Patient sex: M
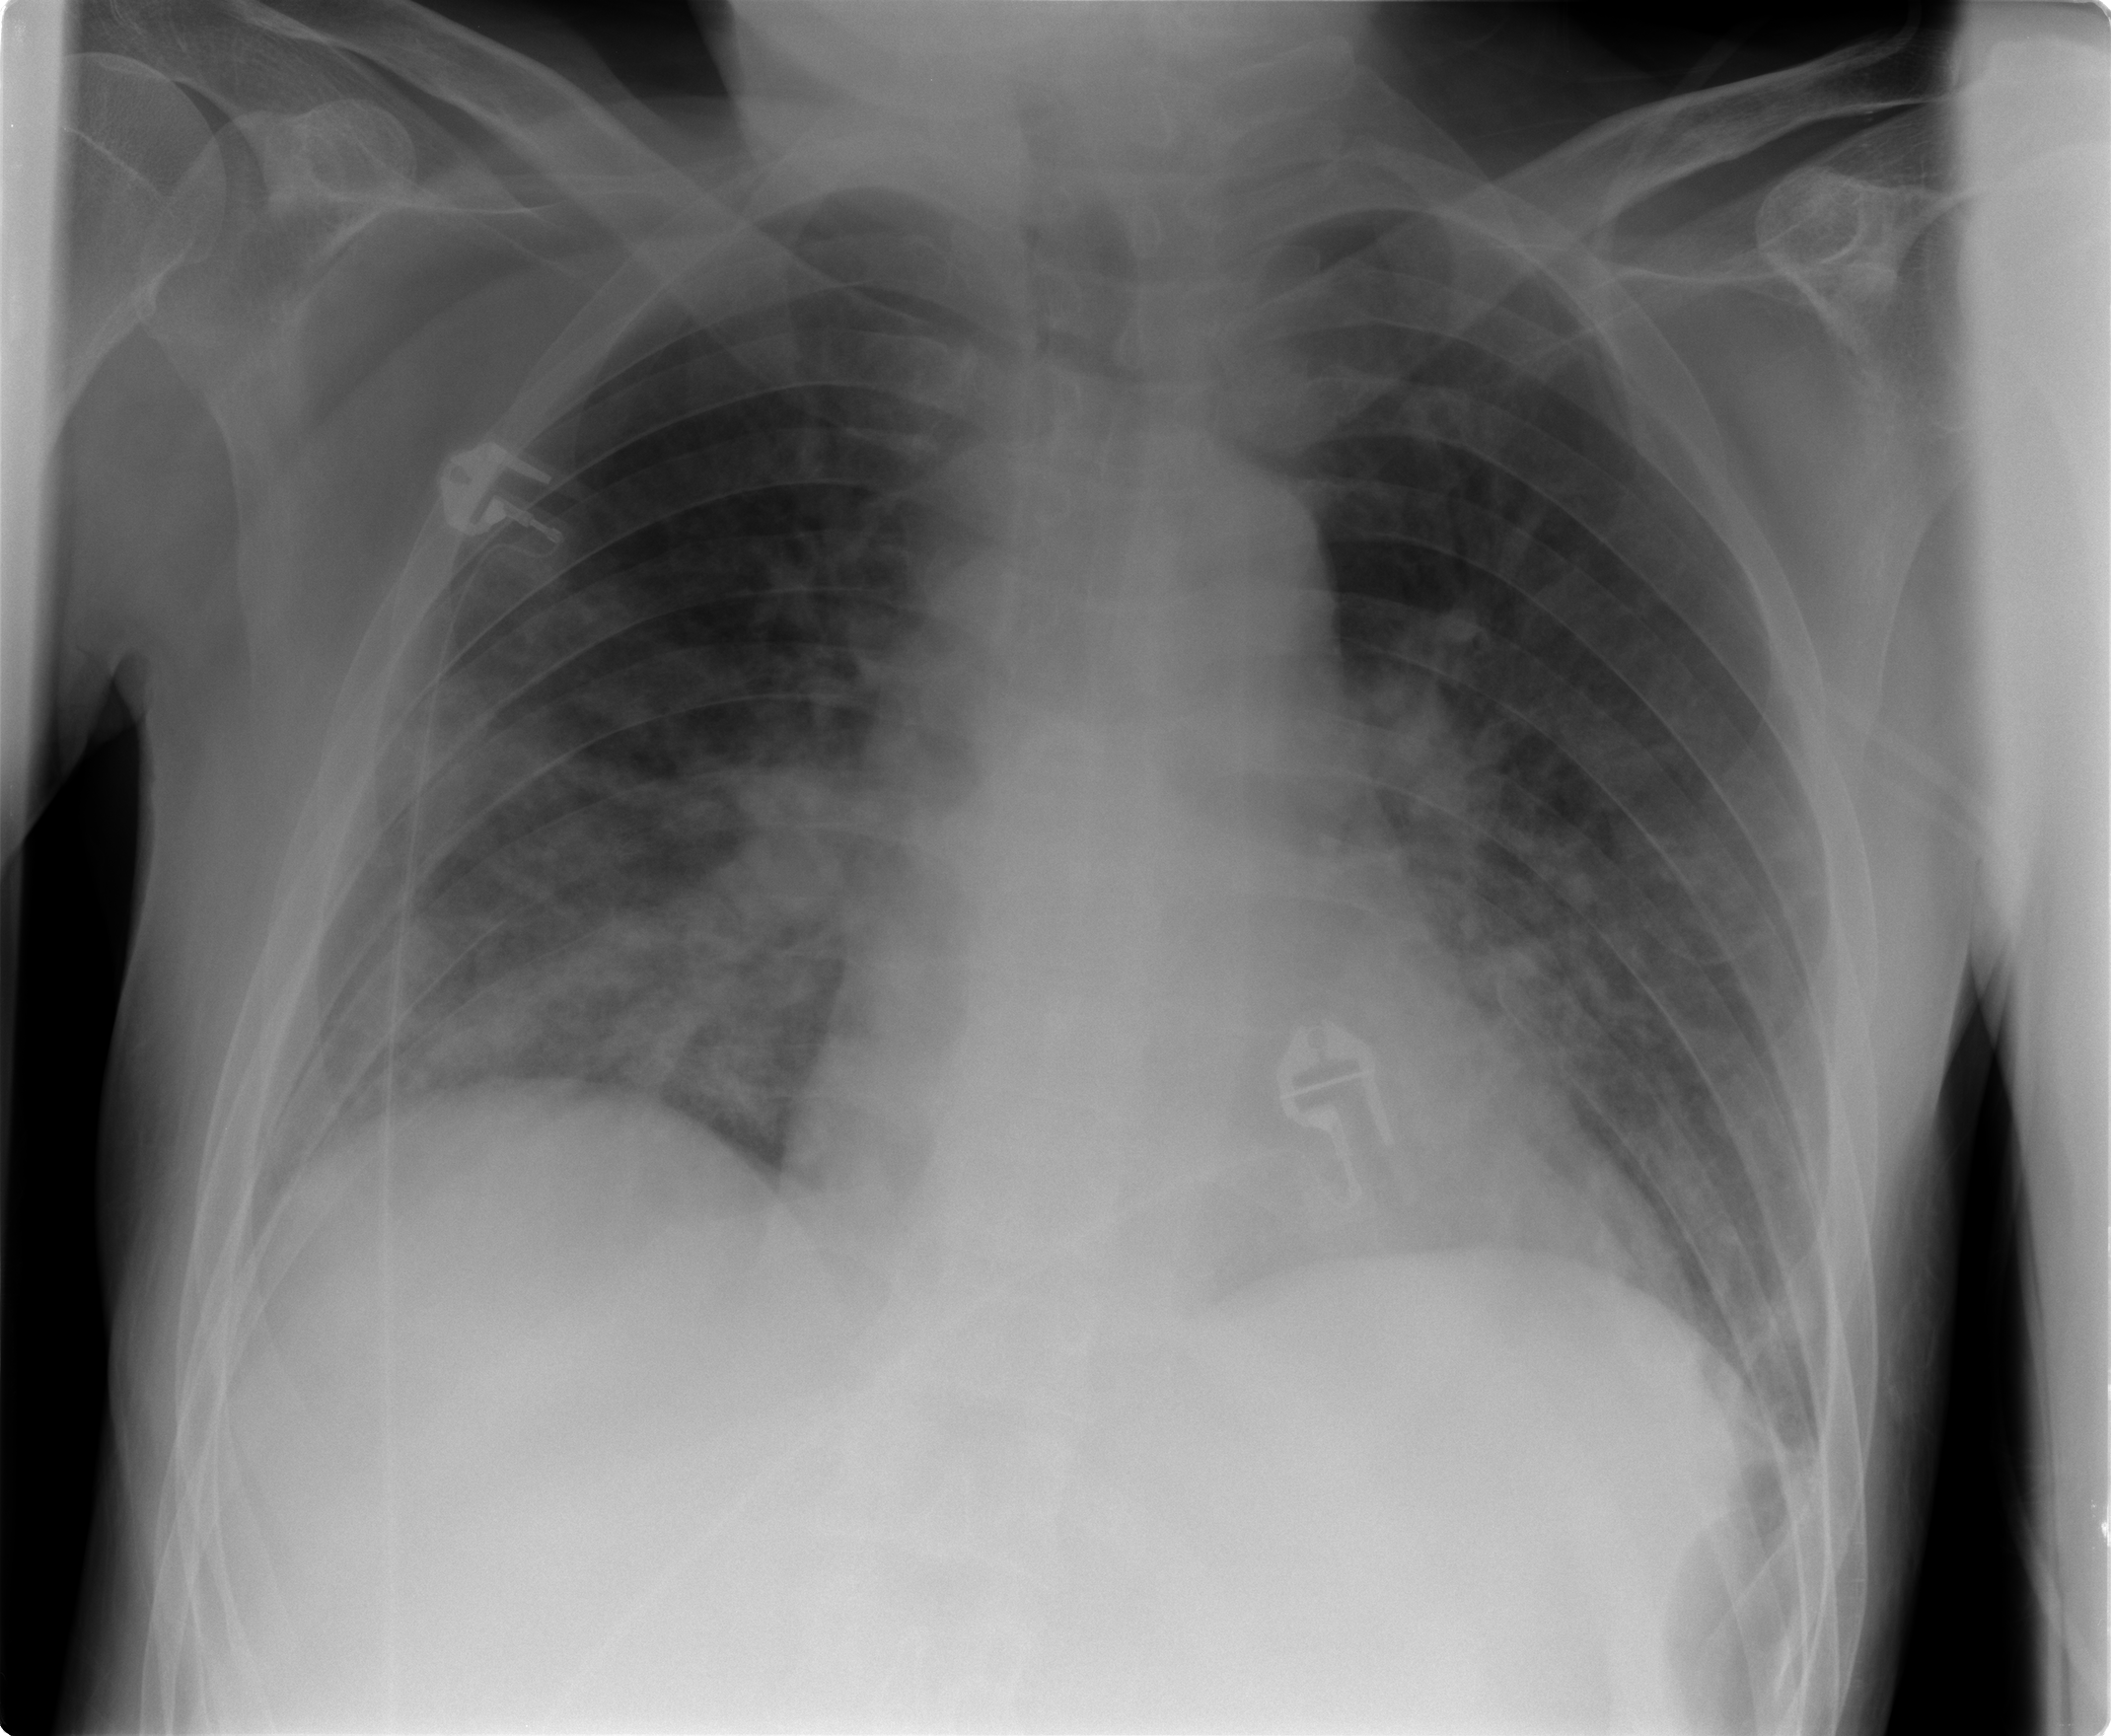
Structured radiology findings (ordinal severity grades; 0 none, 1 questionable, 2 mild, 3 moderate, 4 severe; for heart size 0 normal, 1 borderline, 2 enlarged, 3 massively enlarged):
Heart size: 1
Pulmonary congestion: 2
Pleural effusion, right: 0
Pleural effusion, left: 0
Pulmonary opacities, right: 3
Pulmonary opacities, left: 3
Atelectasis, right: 1
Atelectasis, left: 1